Question: What is the structure of such a layout? The text in the left column aligned to the right, the text of right column aligned to the left. Also rows are separated with a line. Thank you for hints!

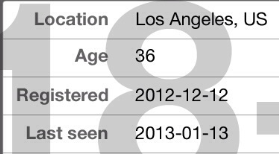
Answer: You could make a 'ListView' of your own items. That would give you a separator between all rows.
To set your own layout for 'ListView''s item, you have to prepare your layout's xml file and set it like this:
'''
yourListView.setAdapter(new ArrayAdapter<String>(this, android.R.layout.layout_file_for_your_item, items));
'''
'Item''s layout ('LinearLayout') could consist of 2 'LinearLayout's. In first one (left) you'd have 'TextView' that would be aligned right in parent. Second one (right) would have 'TextView' aligned left in parent and margin-left set to some specific value to make a gap between two layouts.

1. Blue: ListView
2. Red: ListView's item (LinearLayout)
3. Green: First LinearLayout
4. Yellow: Second LinearLayout